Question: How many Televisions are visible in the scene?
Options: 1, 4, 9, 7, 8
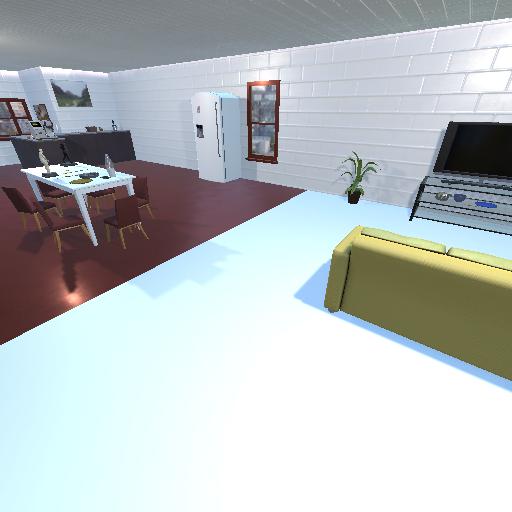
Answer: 1